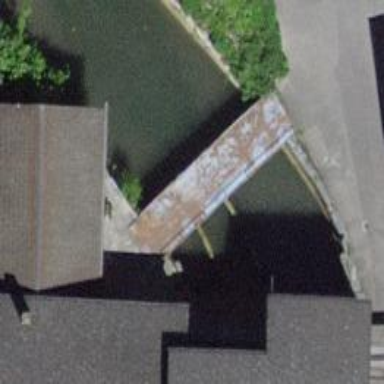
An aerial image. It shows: Canal.